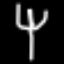
Label: fork